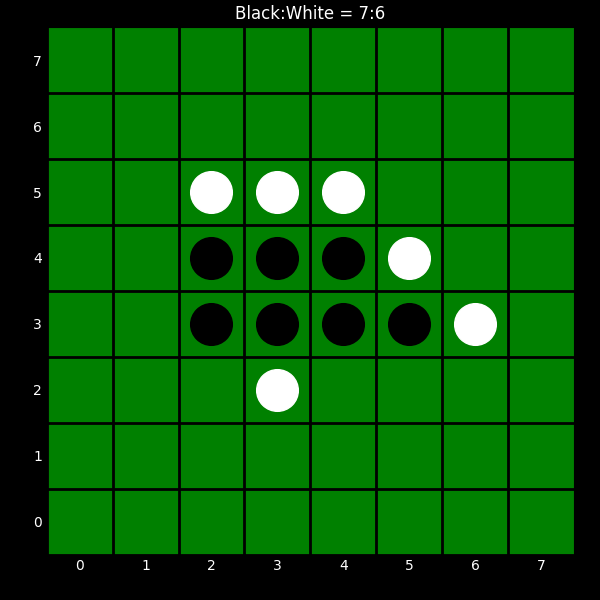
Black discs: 7
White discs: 6